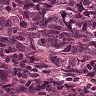
Metastatic tissue present: yes